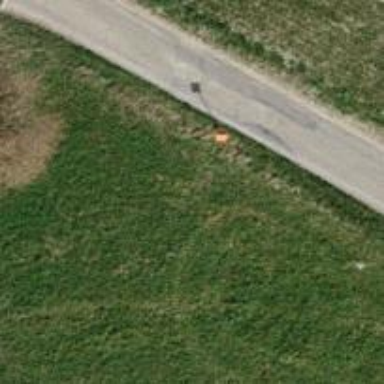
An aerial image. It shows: View of pole with roofed pipeline marker.